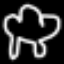
Label: frog